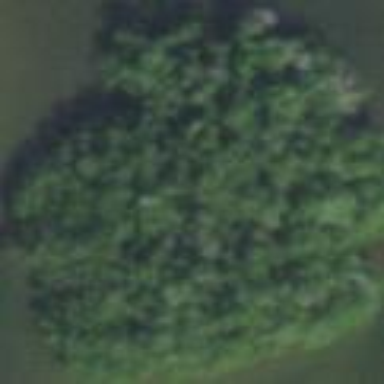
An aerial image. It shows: Island.